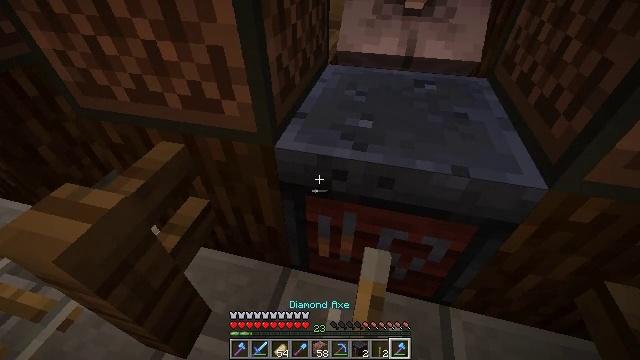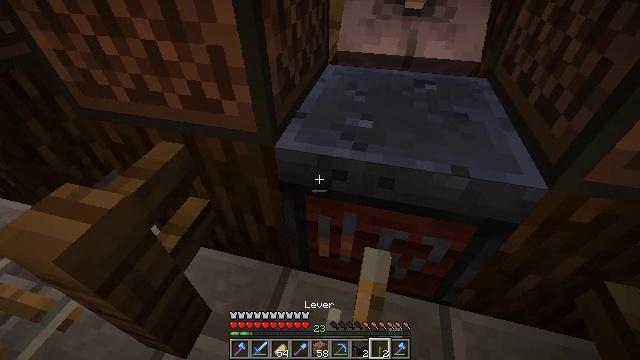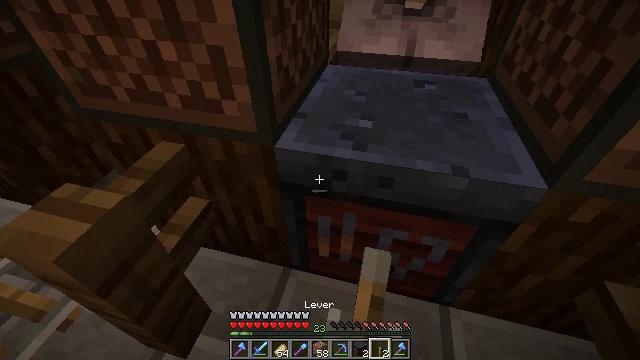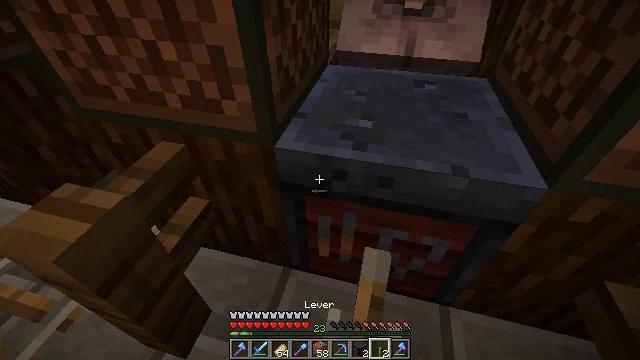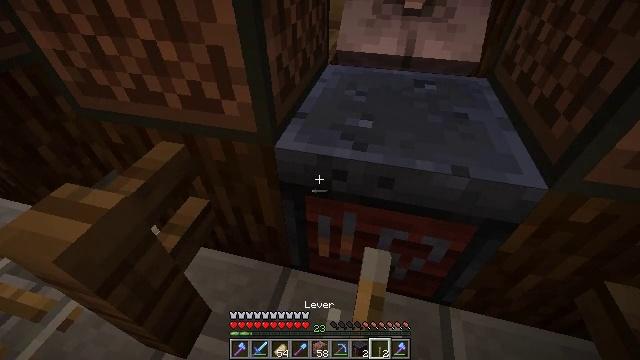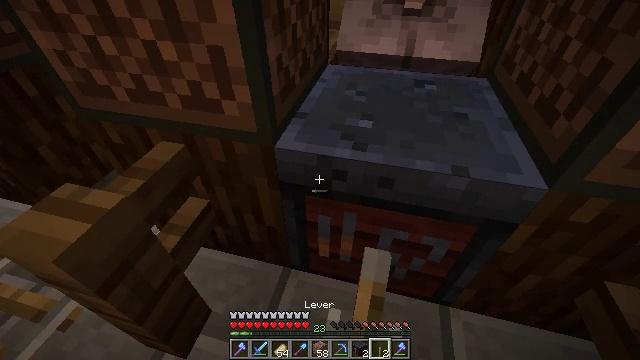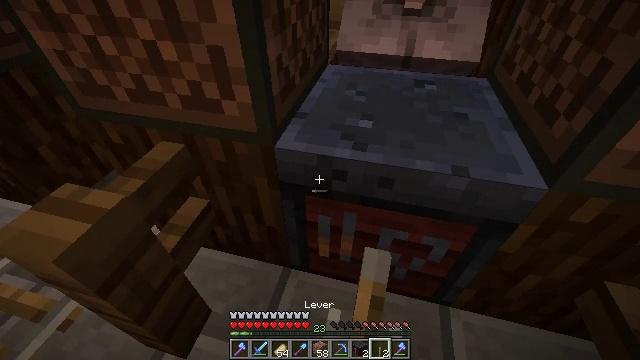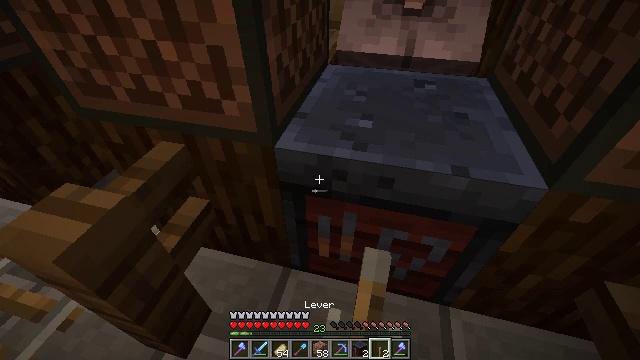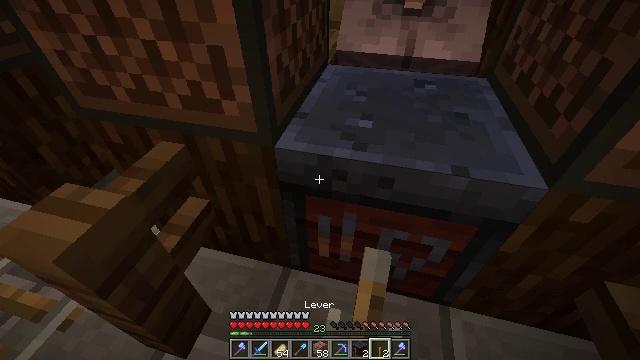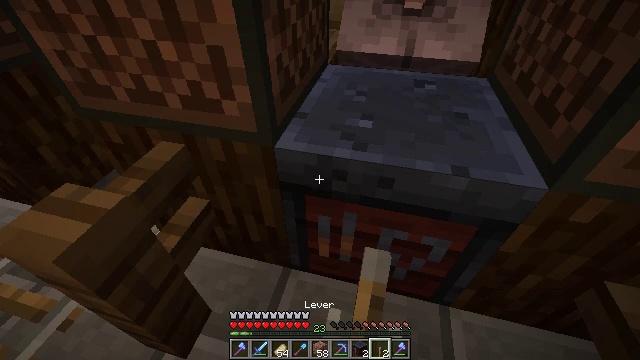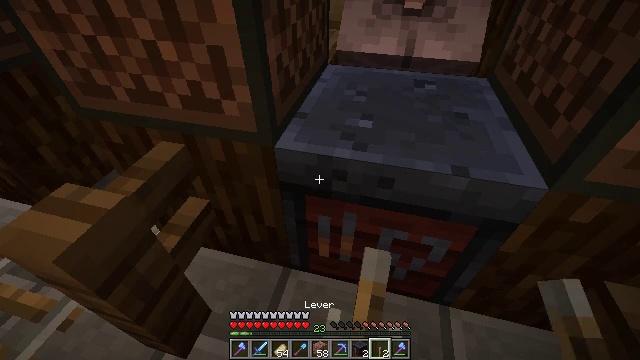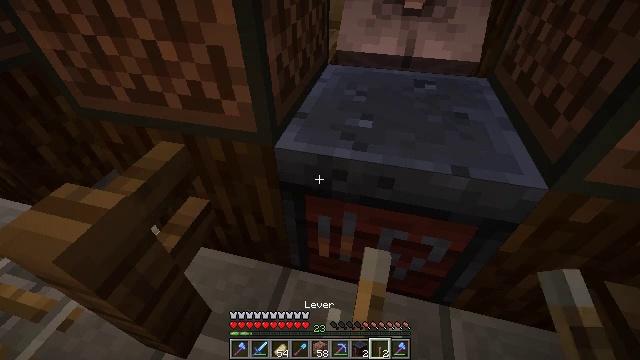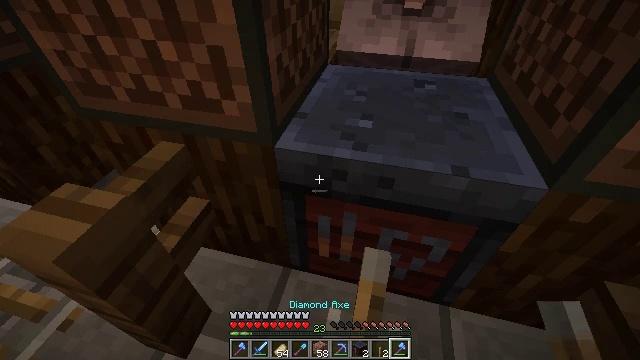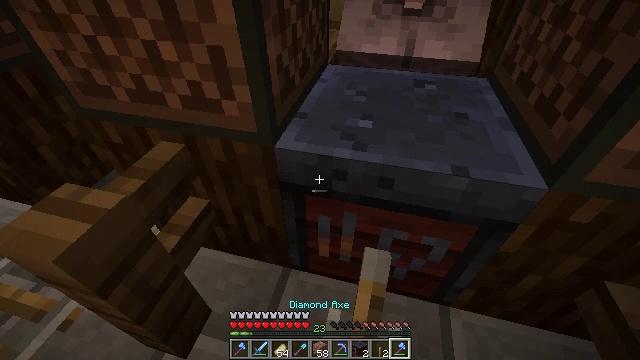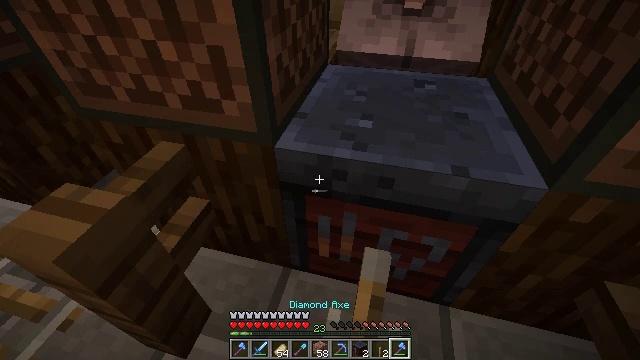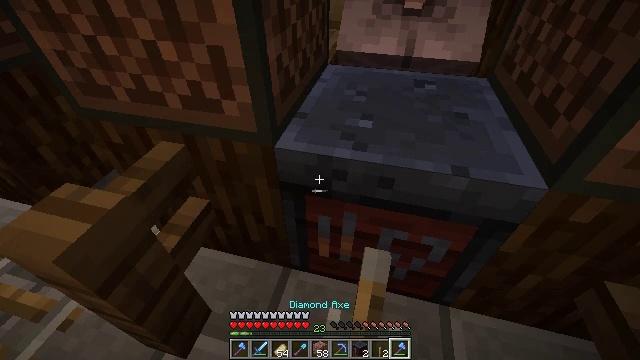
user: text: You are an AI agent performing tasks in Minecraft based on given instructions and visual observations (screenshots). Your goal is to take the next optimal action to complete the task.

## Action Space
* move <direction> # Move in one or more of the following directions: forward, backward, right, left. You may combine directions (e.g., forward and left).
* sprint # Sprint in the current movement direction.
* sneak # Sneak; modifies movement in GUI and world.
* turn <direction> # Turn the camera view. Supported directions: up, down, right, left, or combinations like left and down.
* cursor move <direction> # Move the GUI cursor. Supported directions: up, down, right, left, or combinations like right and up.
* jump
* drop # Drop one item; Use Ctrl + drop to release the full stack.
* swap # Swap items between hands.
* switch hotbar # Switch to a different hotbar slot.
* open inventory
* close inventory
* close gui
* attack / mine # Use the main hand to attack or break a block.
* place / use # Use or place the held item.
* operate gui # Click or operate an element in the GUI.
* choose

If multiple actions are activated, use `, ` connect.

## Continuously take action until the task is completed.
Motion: motion action
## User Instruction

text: Mine the smithing table.
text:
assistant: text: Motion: no_op
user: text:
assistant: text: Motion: no_op
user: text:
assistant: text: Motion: no_op
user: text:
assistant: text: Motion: no_op
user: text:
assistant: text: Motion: no_op
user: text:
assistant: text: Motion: no_op
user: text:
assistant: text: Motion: no_op
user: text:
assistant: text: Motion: no_op
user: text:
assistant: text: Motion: no_op
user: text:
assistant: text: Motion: no_op
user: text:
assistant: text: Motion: no_op
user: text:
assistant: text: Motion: no_op
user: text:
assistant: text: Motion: no_op
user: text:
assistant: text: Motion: no_op
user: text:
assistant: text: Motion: no_op
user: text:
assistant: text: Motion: no_op
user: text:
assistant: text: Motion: no_op
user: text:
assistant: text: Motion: no_op
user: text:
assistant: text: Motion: no_op
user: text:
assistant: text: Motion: no_op
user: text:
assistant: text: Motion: no_op
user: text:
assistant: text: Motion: no_op
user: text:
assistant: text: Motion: no_op
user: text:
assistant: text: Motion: no_op
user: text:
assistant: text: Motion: no_op
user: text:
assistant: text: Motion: no_op
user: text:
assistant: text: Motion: attack / mine
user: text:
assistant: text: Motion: attack / mine
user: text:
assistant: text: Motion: attack / mine
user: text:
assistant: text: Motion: attack / mine